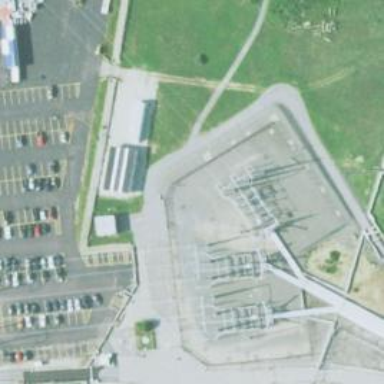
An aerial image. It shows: Switch for power supply.